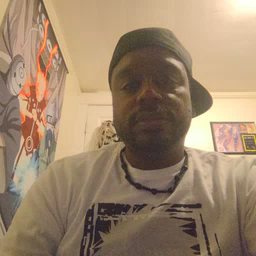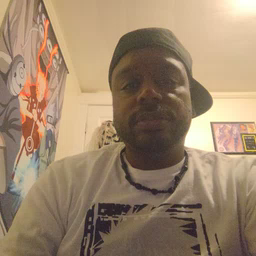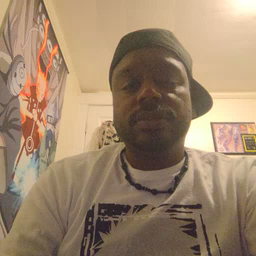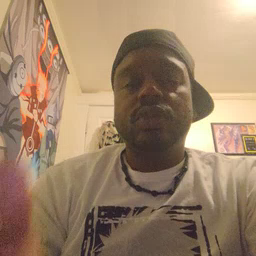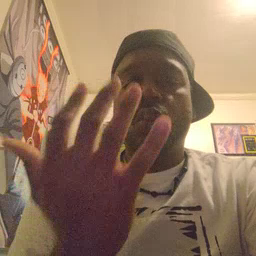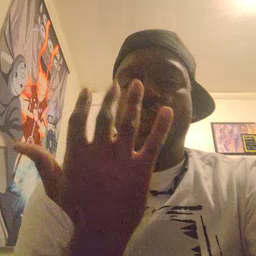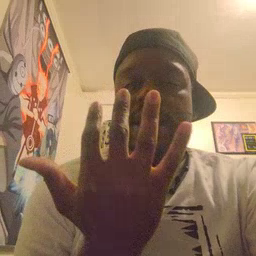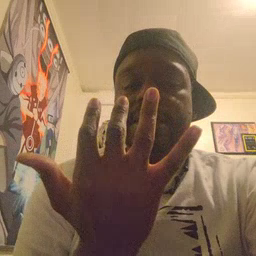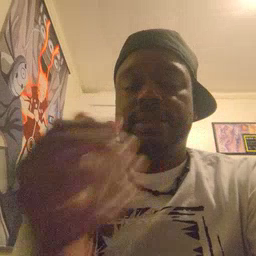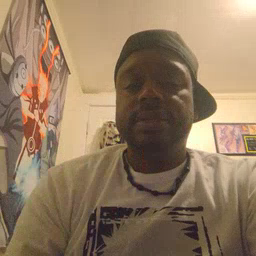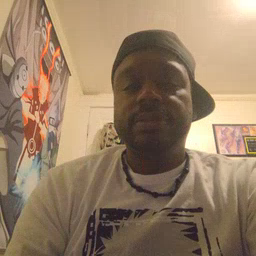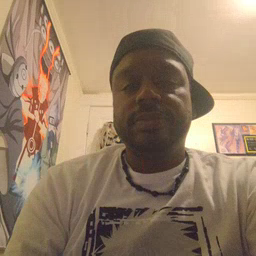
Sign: wait